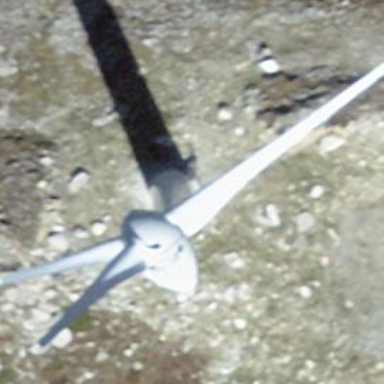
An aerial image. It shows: Wind turbine generator for electricity production.